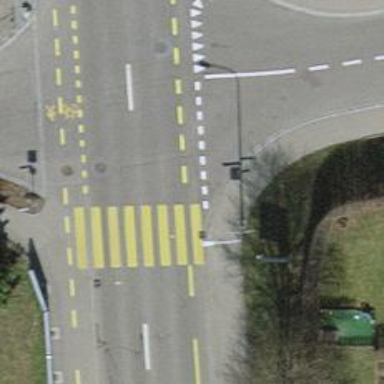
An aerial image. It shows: Uncontrolled road crossing with pedestrian island.